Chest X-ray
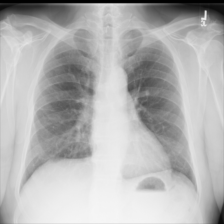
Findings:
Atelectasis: positive
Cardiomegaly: negative
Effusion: negative
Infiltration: negative
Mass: negative
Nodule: negative
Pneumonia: negative
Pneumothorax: negative
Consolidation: negative
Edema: negative
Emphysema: negative
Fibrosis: negative
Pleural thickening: negative
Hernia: negative